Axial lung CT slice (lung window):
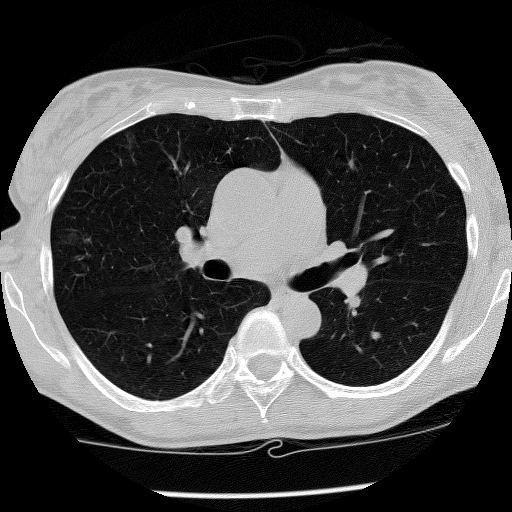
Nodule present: no